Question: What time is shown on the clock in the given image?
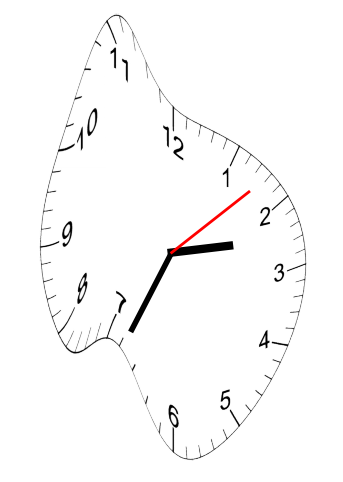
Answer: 02:34:08